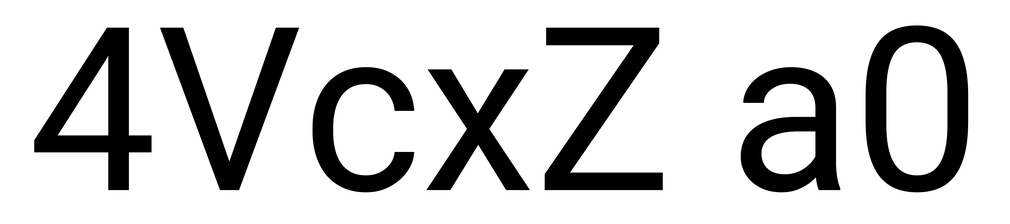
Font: Roboto_Regular